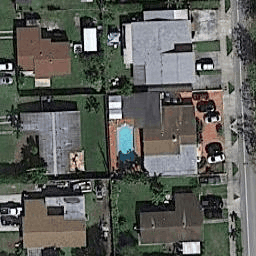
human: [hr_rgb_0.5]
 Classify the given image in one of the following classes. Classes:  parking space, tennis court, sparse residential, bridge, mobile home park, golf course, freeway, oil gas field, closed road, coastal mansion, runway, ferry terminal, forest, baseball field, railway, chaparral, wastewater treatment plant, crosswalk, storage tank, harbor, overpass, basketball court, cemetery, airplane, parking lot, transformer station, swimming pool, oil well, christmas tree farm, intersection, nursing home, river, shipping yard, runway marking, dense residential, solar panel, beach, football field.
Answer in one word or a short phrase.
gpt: dense residential